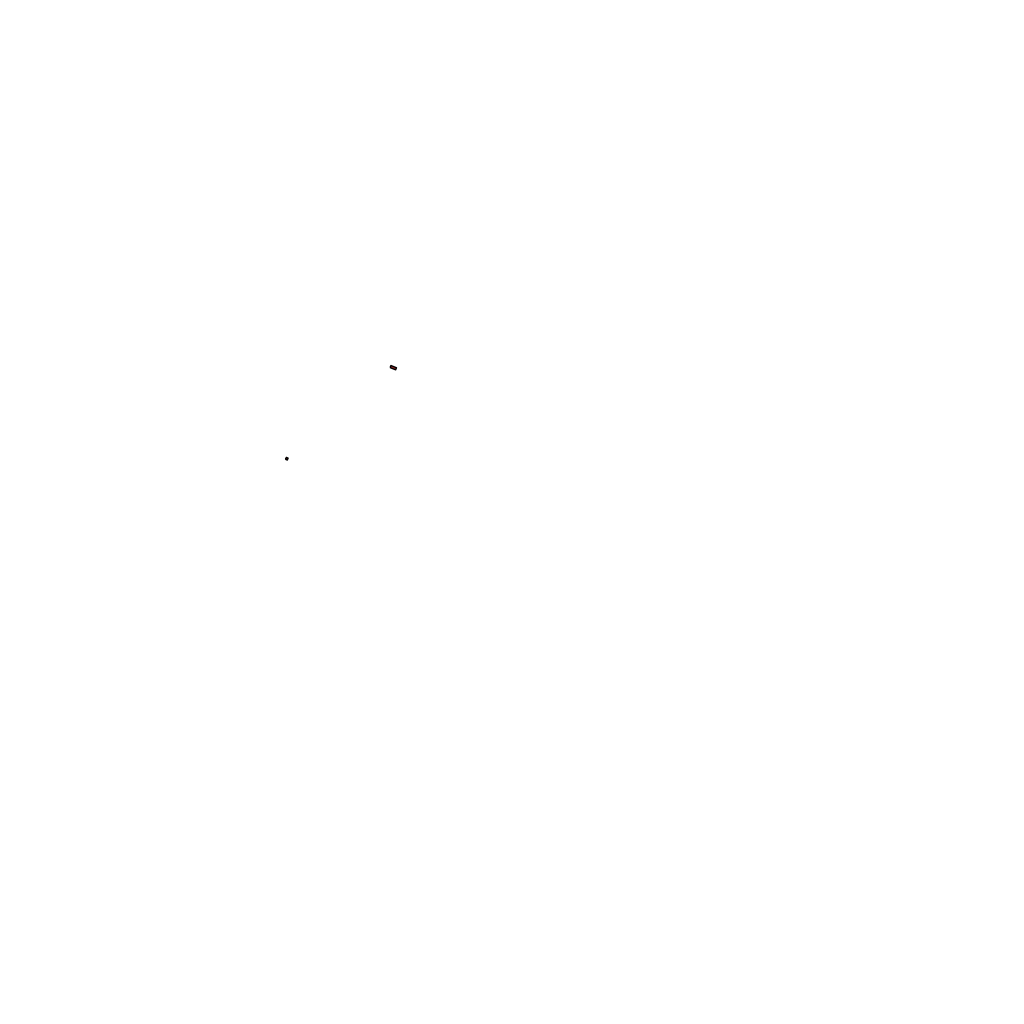
Tags: overhead vector_map, recreation, density_5, Facility, 1.0 km²